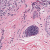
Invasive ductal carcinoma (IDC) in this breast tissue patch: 0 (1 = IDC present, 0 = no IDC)